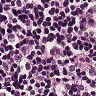
Metastatic tissue present: no